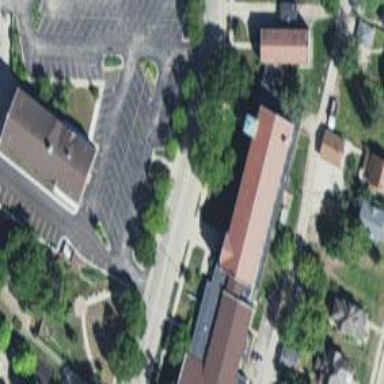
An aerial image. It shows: Building serving as place of worship.